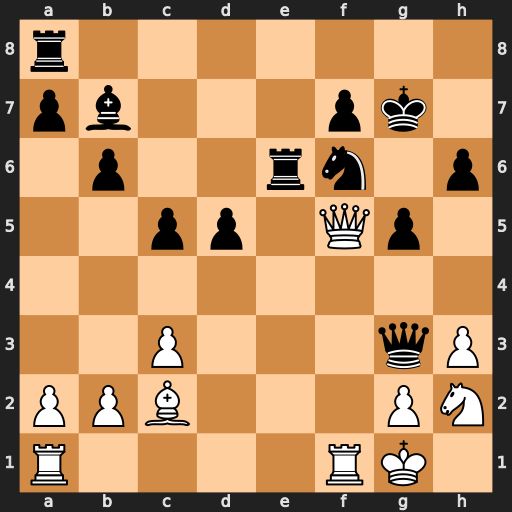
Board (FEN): r7/pb3pk1/1p2rn1p/2pp1Qp1/8/2P3qP/PPB3PN/R4RK1
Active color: w
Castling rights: -
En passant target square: -
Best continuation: Ng4 d4 Rf2 Bxg2 Rxg2 Re1+ Rxe1